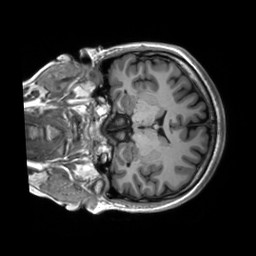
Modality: T1w
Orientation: coronal
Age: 23
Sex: female
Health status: healthy
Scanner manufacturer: siemens
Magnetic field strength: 3 T
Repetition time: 2.53 s
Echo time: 0.00227 s